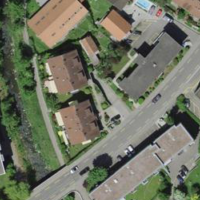
EUNIS habitat code: 54
Species observed at this site:
Pholidoptera griseoaptera
Tanacetum vulgare
Cepaea hortensis
Mergus merganser
Helicodonta obvoluta
Symphoricarpos albus
Anguis fragilis